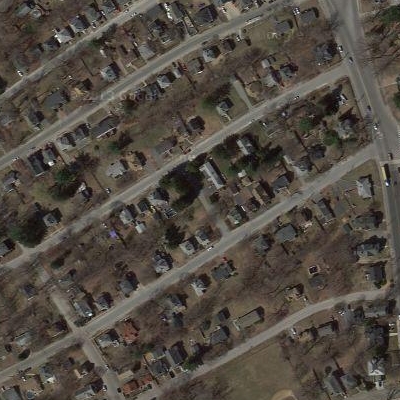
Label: fResident